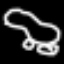
Label: frog